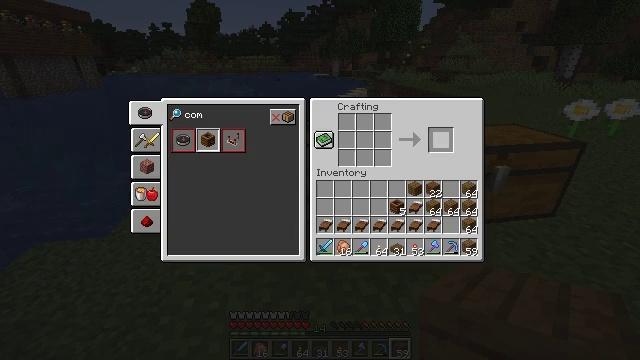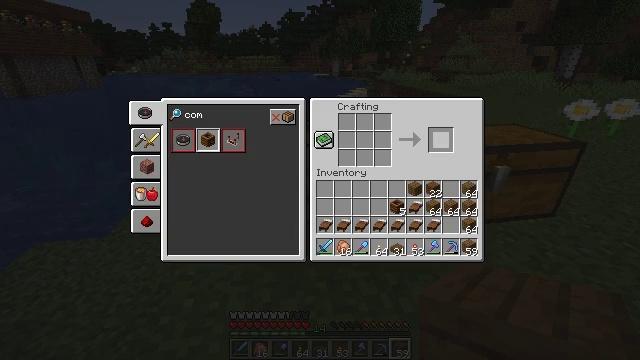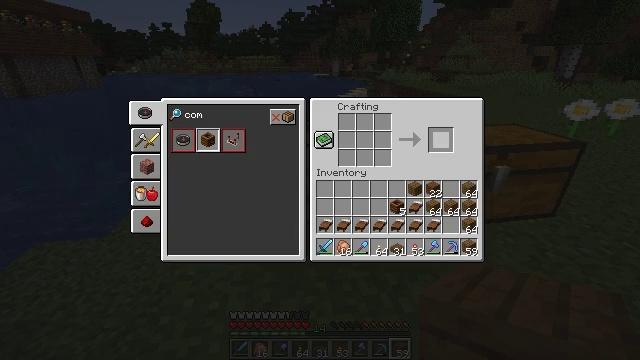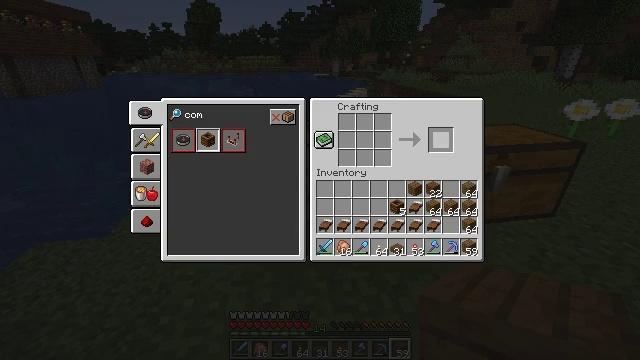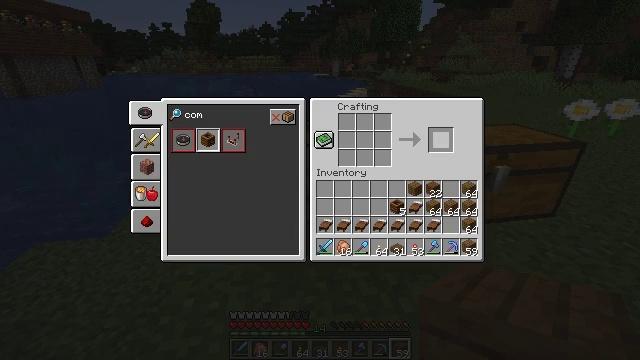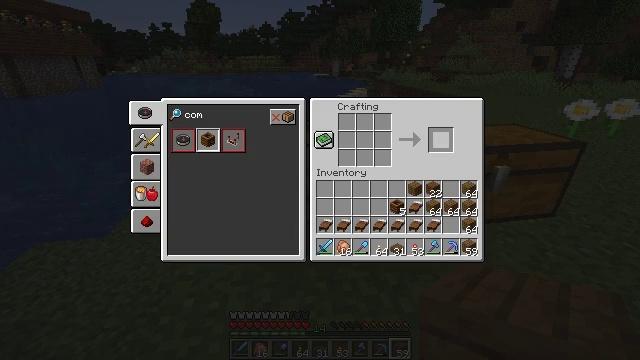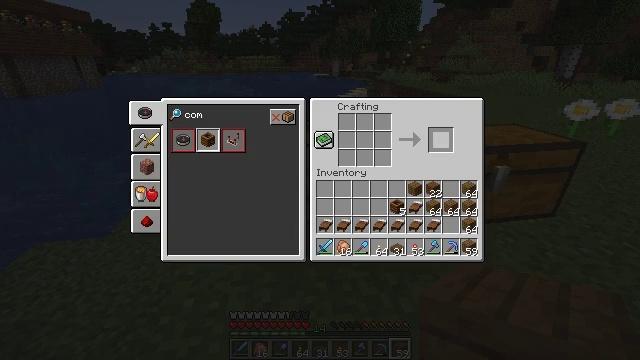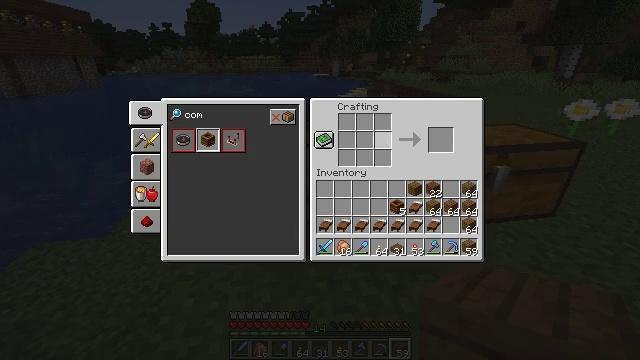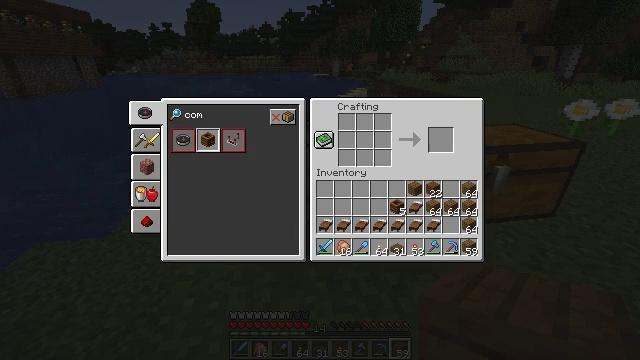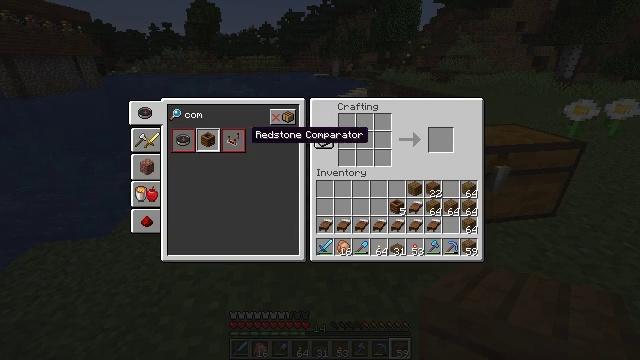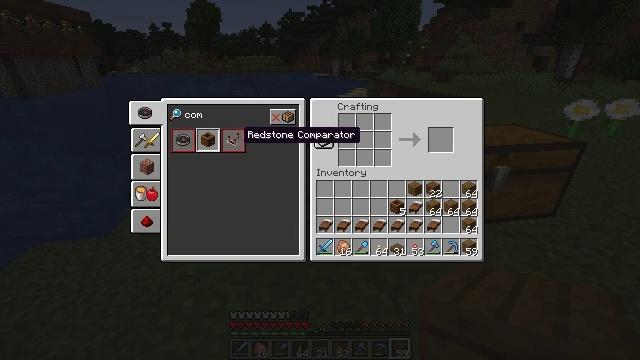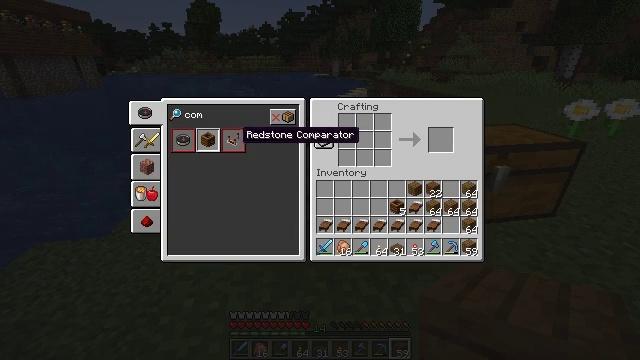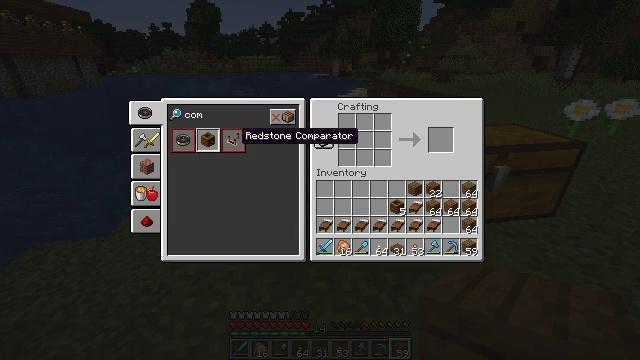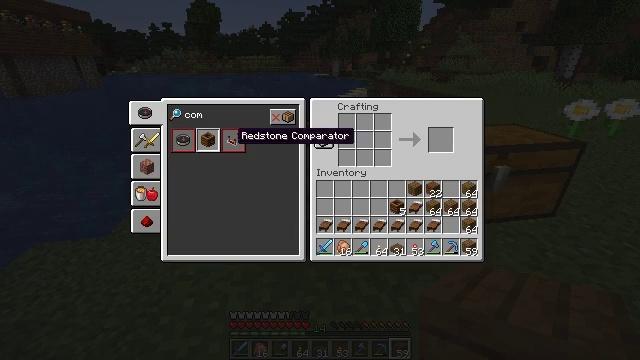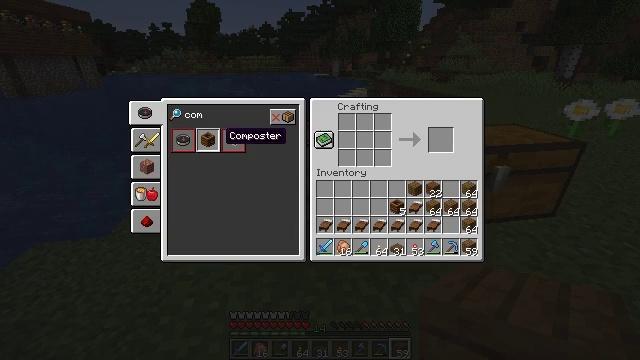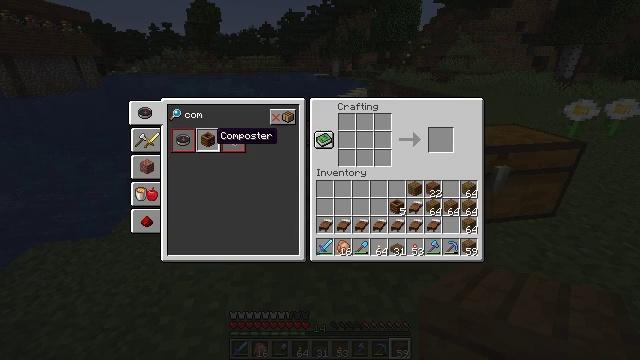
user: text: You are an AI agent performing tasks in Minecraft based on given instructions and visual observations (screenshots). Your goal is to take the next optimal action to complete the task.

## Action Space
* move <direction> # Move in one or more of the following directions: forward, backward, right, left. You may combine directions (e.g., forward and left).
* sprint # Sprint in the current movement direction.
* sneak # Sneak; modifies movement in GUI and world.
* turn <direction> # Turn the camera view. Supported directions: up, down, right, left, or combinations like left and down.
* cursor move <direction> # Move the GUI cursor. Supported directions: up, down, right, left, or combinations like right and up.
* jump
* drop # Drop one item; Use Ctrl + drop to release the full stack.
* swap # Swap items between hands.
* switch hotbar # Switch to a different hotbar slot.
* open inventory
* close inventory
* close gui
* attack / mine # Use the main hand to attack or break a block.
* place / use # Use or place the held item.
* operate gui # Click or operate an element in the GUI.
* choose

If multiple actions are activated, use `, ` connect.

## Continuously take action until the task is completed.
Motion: motion action
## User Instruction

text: Use the crafting table to make a composter.
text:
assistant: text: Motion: sneak, open gui
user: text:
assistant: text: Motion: sneak
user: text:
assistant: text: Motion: sneak
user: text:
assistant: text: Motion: sneak
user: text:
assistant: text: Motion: sneak
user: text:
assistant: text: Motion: sneak
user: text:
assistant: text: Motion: sneak, cursor move left
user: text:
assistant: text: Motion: sneak, cursor move left
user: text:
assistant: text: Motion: cursor move left
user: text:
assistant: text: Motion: cursor move left
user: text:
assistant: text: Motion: no_op
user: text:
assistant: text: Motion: sneak
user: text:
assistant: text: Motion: sneak
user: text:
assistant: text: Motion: sneak, cursor move left
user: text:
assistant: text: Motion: sneak, cursor move left
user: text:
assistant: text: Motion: sneak
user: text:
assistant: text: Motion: sneak
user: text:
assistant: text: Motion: sneak
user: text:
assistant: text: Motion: sneak, operate gui
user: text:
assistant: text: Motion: sneak, operate gui
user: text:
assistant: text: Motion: sneak
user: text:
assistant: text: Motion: sneak
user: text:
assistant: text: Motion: sneak, cursor move right
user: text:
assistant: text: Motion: sneak, cursor move right
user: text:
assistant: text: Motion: sneak, cursor move right
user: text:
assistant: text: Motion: sneak, cursor move right
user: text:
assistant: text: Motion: sneak, cursor move right
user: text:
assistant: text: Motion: sneak, cursor move right
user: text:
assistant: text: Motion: sneak, cursor move right
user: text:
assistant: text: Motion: sneak, cursor move right